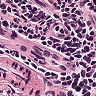
Metastatic tissue present: no